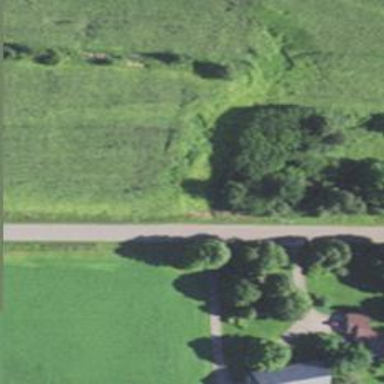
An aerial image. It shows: Unclassified road.